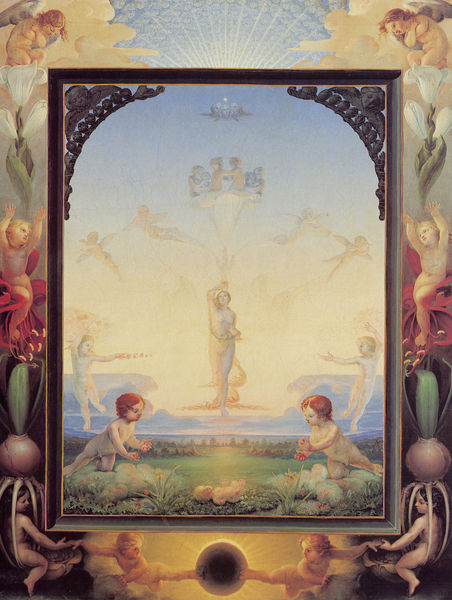
Titel: Der Morgen
Künstler: Philipp Otto Runge
Standort: Hamburg
Institution: Kunsthalle
Schlagwörter: akt, blau, blätter, flügel, gemälde, hand, himmel, meer, nackt, wasser, weiß, wolken, frauen, grün, landschaft, ocker, see, blume, blumen, bunt, fenster, frau, hell, köpfe, licht, orange, skizze, blüte, blüten, gras, park, rasen, rot, wiese, wolke, beige, ornament, symbolismus, rahmen, taube, bild, hände, ebene, erde, ferne, horizont, morgen, natur, sonnenaufgang, weite, sonne, leuchte, pflanze, pflanzen, tanzen, brunnen, fliegen, kinder, kreis, engel, garten, putte, putto, springbrunnen, statue, vase, aussicht, sommer, berge, luftperspektive, baby, romantik, tulpen, jugendstil, symmetrie, floral, ornamente, verzierung, vasen, aufgang, nazarener, frühling, harmonie, tulpe, zwiebel, wei, spiel, paradies, mond, durchblick, blumenmuster, stern, strahlen, idyll, umrahmung, gestirne, strahl, kugel, allegorie, göttin, studien, otto, runge, wurzeln, christus, verstorben, zitat, segen, sonnenstrahlen, erscheinung, venus, traube, erleuchtung, lilien, kitsch, aurora, putten, maria, welt, putti, art deco, art nouveau, garten eden, auferstehung, sonnen, geburt, geister, planet, kleinkinder, magie, vorzeichnung, barrock, morgens, zwiebeln, zyklus, organische formen, früh, straheln, knolle, knollen, botticelli, blumenzwiebeln, aphrodite, sonnenfinsternis, himmelwärts, fortuna, tageszeiten, tanzend, veus, tageszeit, der kleine morgen, hypertroph, nordstern, passpartue, philipp otto, kleiner morgen, großer morgen, outten, otto runge, 19 jhdt., praerafelliten, morgen der romantik, grißer, parusie, versurgung, prärafaelit